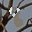
Label: 8